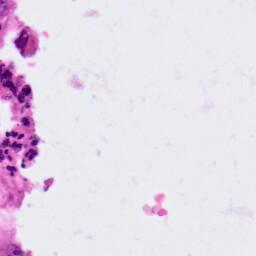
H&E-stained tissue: Lung